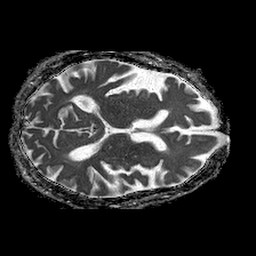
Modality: ADC
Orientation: axial
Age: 79
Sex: male
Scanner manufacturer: philips
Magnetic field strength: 1.5 T
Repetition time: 4.6 s
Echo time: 0.08517 s